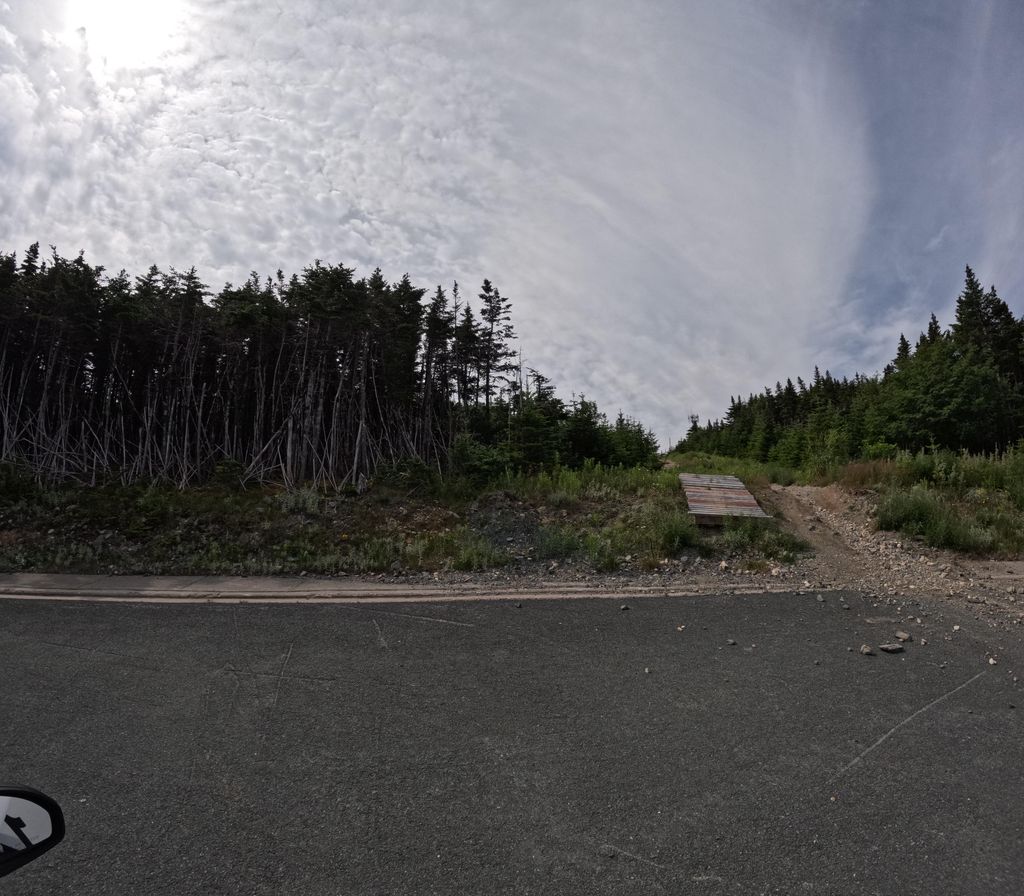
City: st_johns